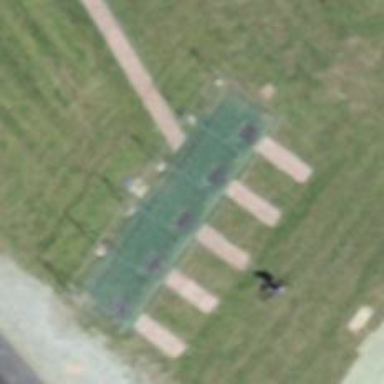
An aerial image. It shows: Shooting sport area.